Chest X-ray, PA view. Patient: 59 years old, sex M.
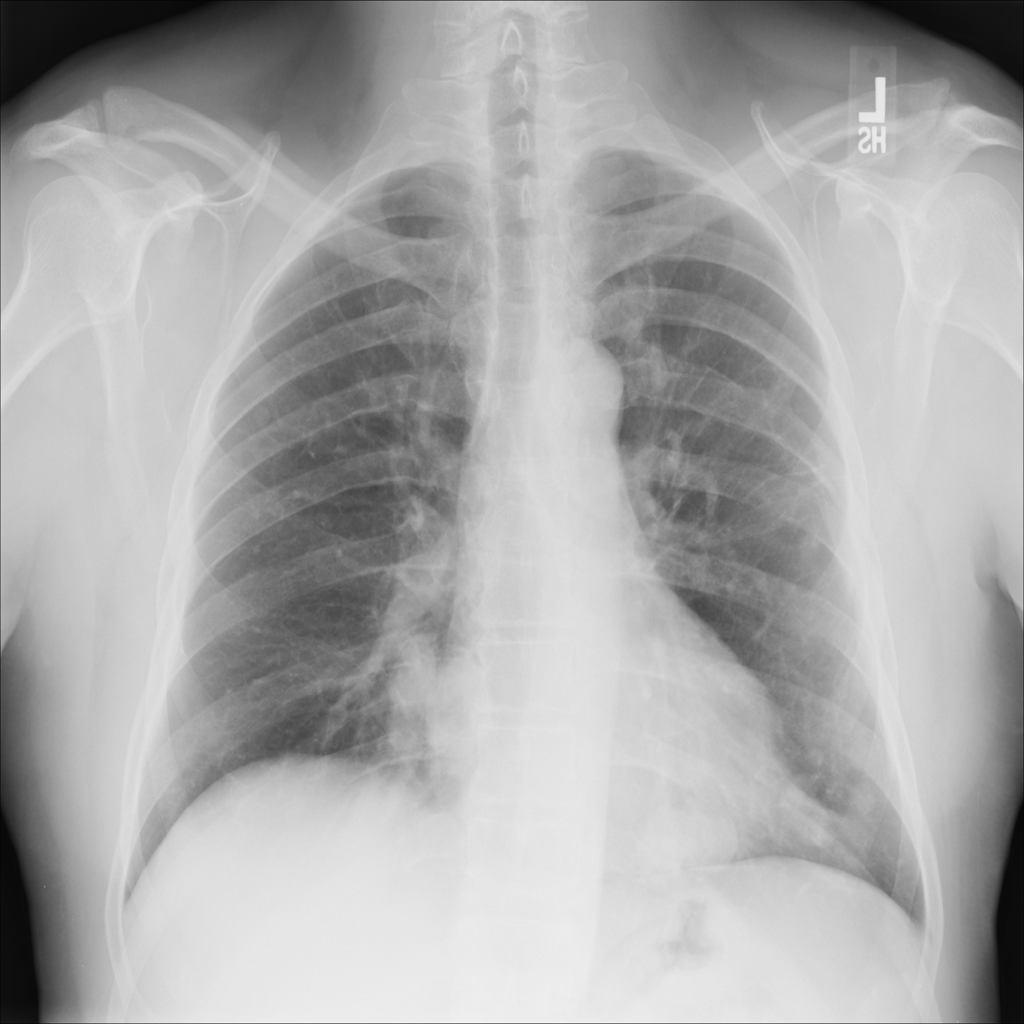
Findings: No Finding